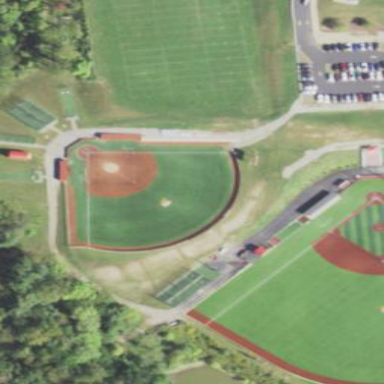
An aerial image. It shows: Softball pitch for leisure sports.